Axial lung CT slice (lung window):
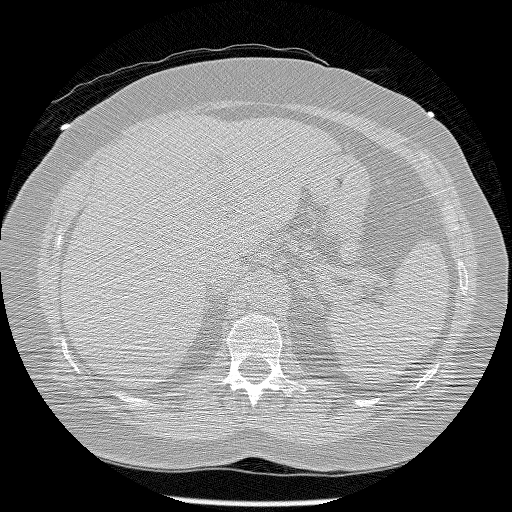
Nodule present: no